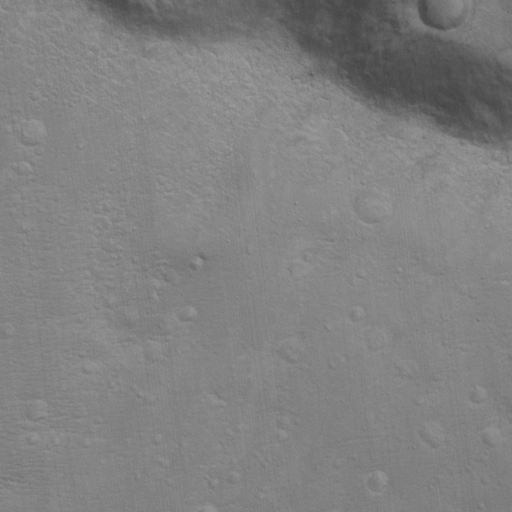
Classes present: Background